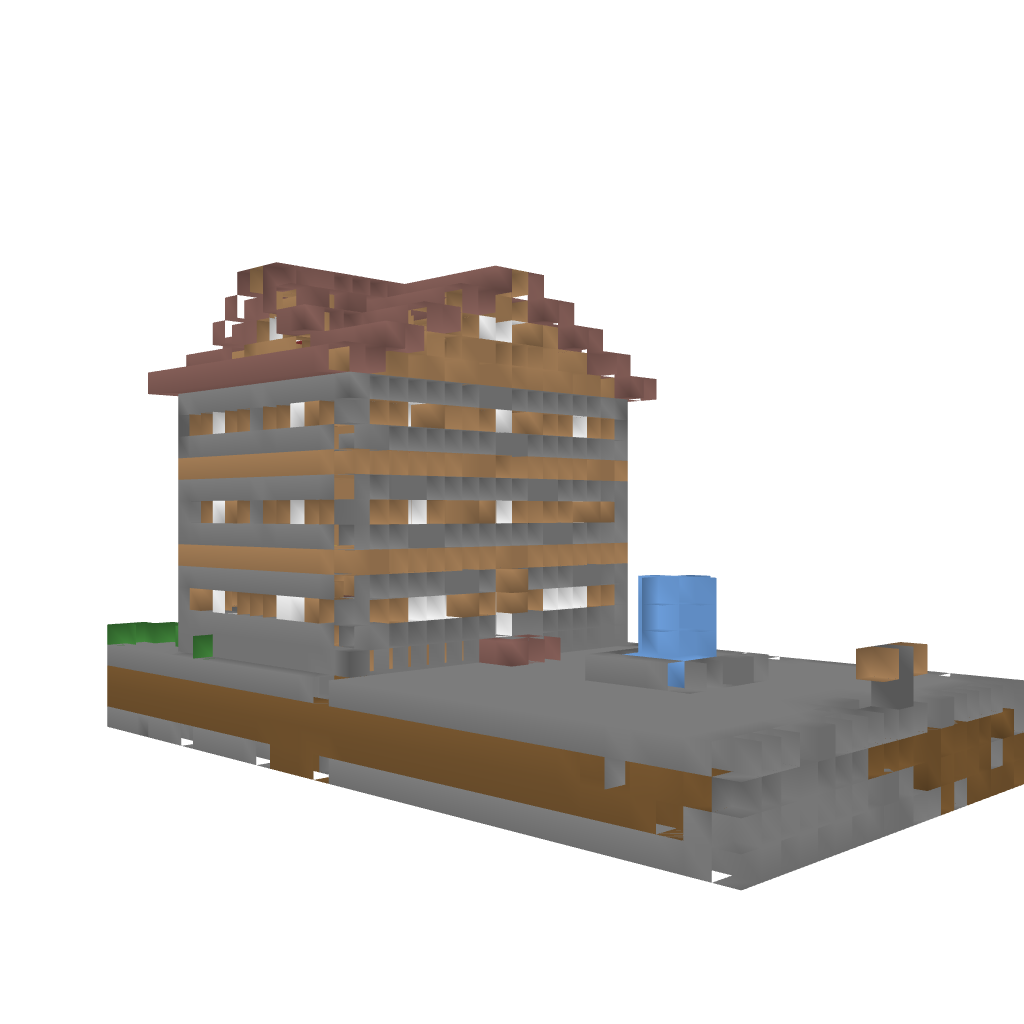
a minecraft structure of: Simple Medieval Inn bad low quality